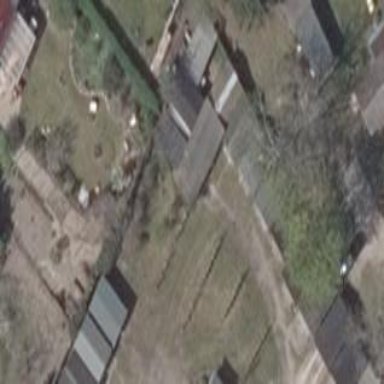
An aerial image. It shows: Group of garages.